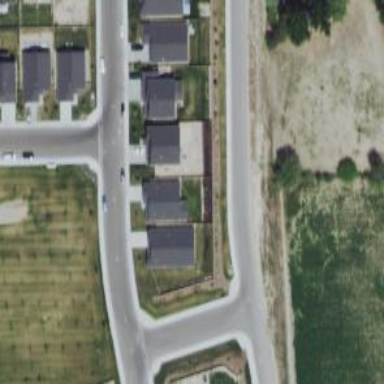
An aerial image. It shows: Residential house.